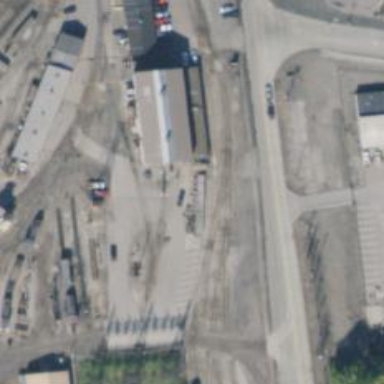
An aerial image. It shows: Railway spur service.